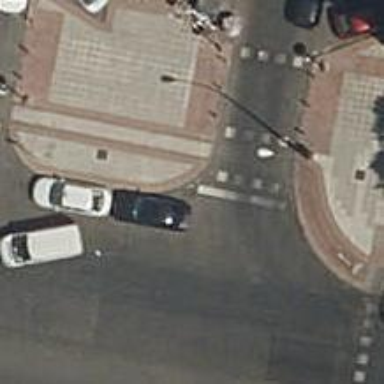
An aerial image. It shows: Crossing with traffic signals.